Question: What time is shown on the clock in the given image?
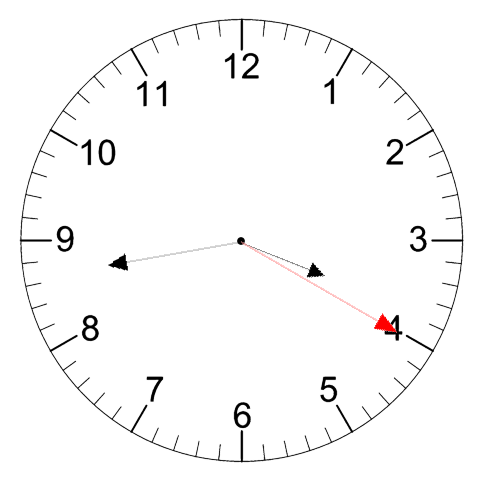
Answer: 03:43:20